Platform: macOS
Application: Arc Browser
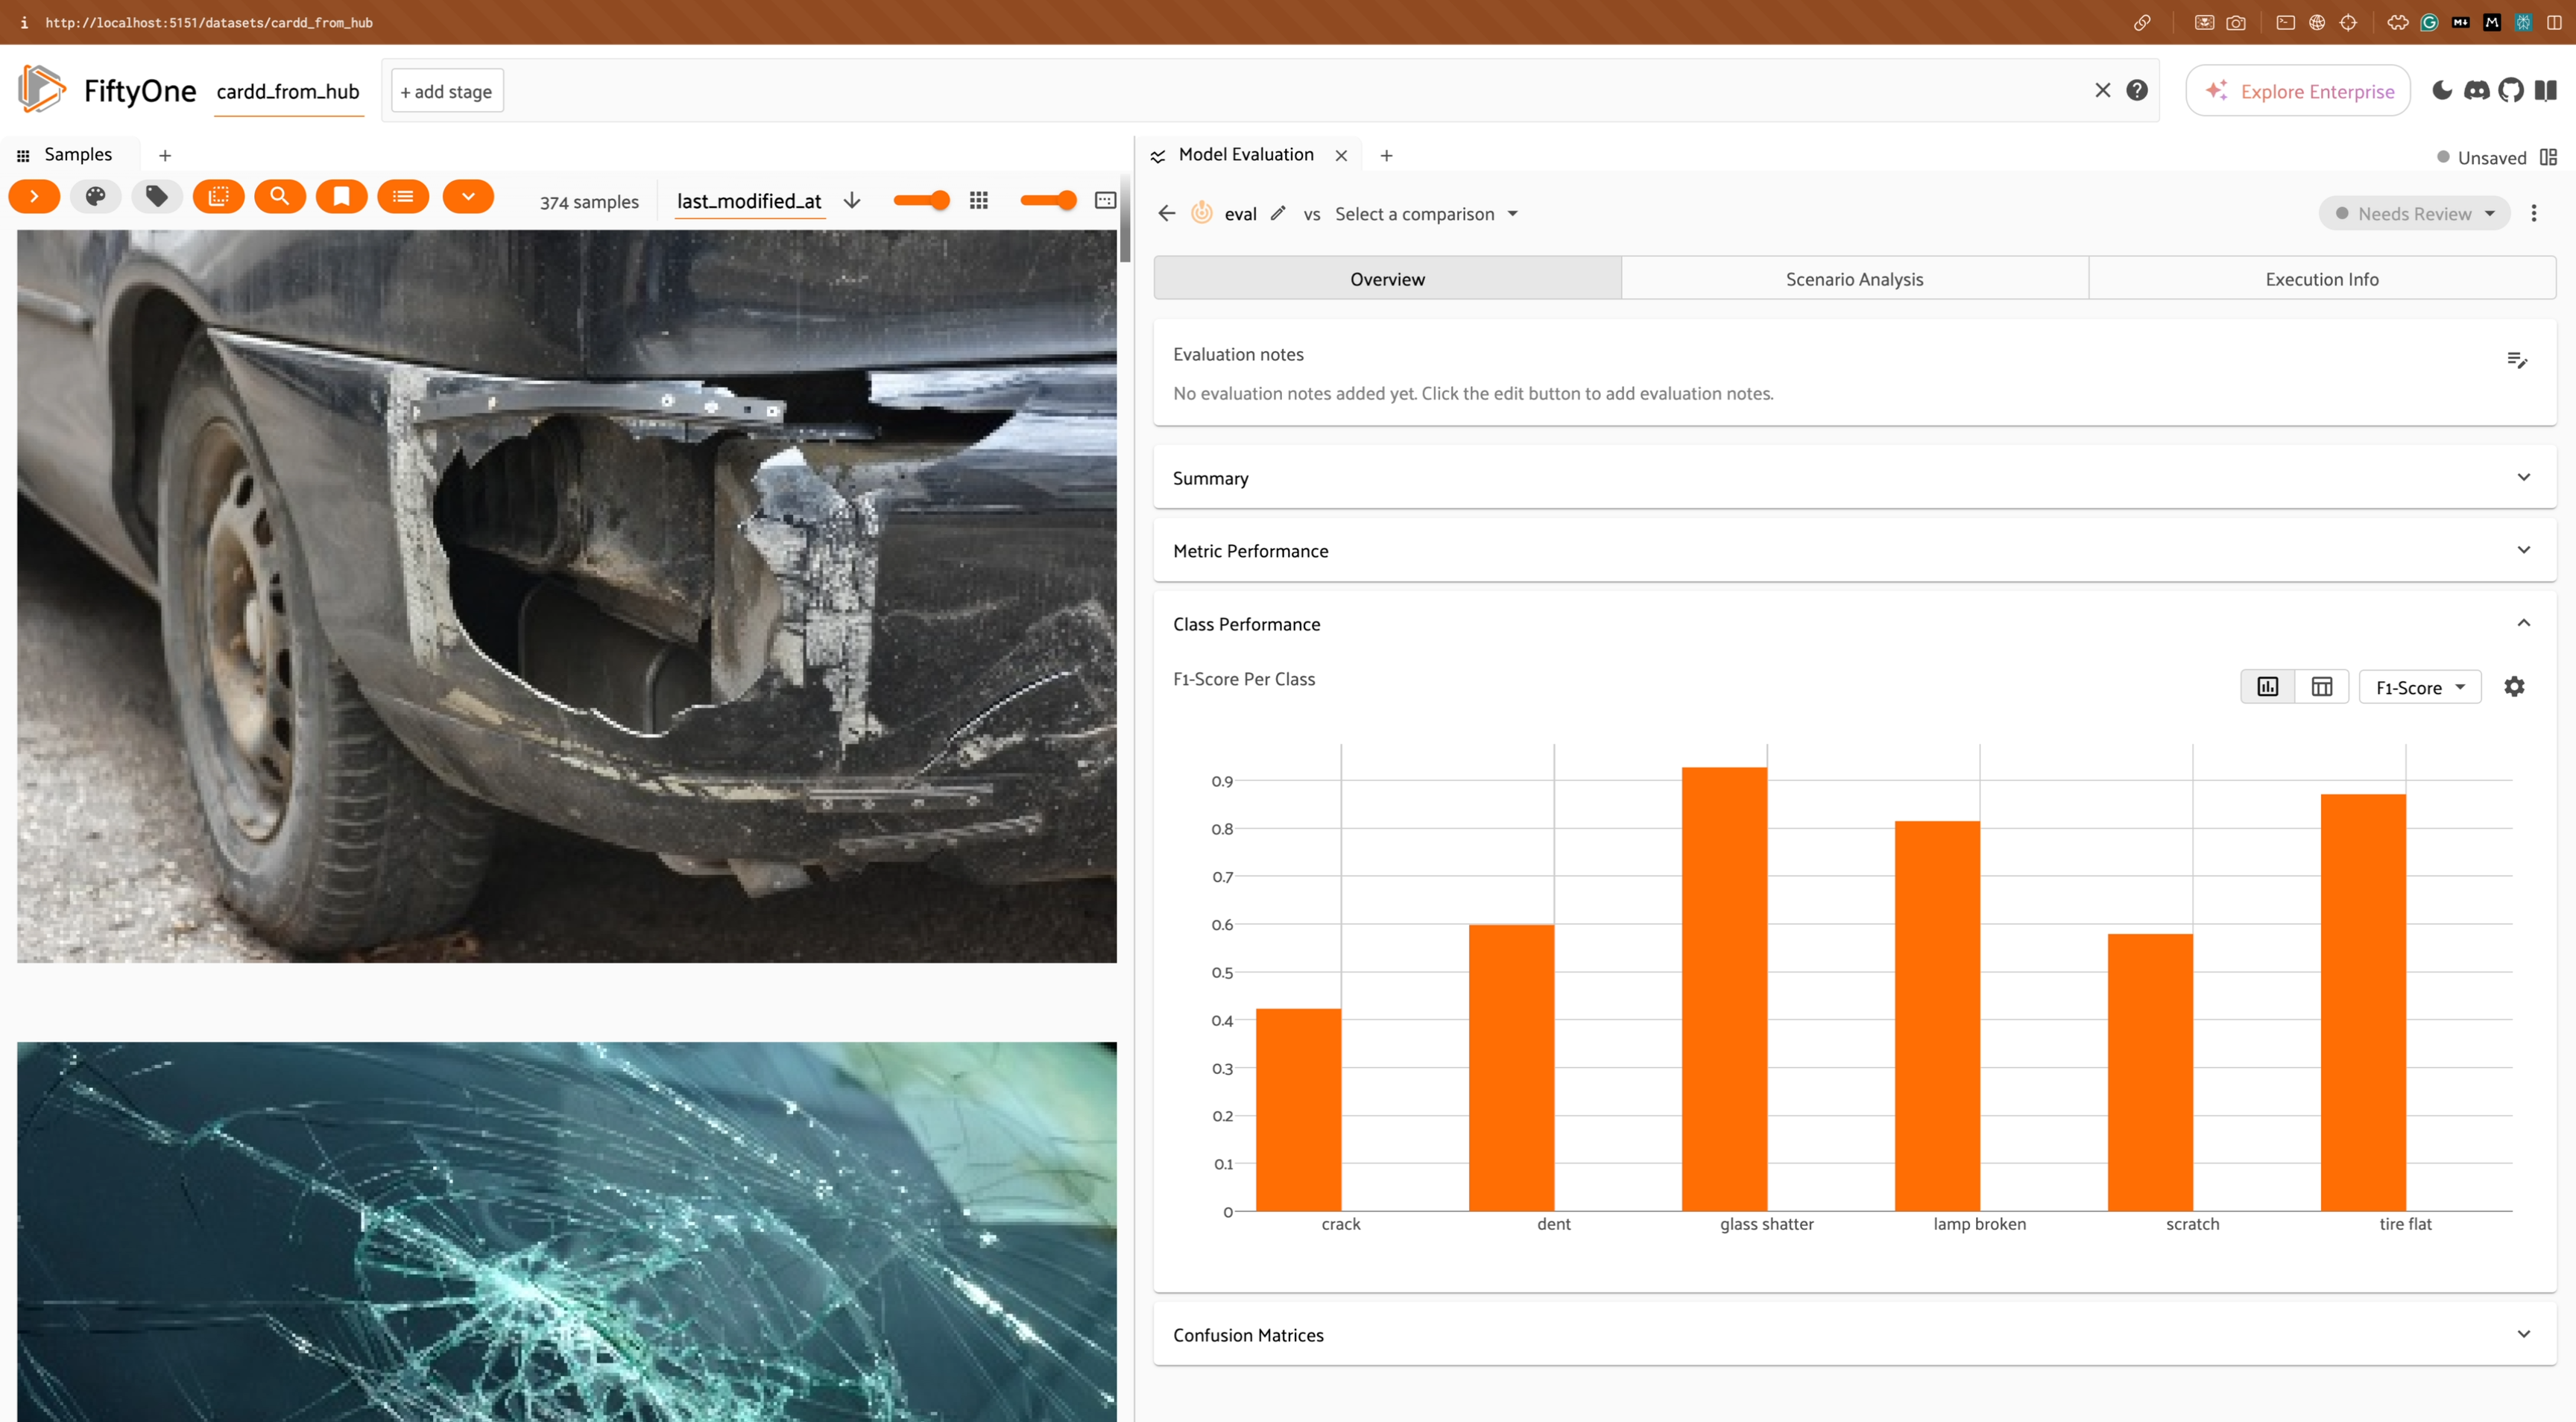
task_description: Open the model performance metric menu in the per class model performance card
action_type: click
element_info: Menu Item
steps_since_start: 1